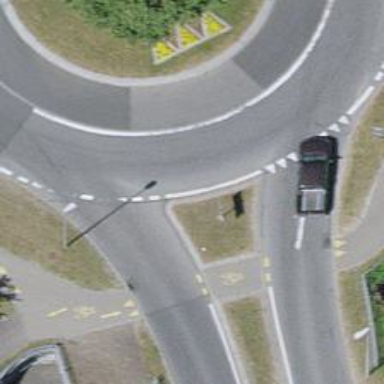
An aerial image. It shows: Road with "give way" sign.